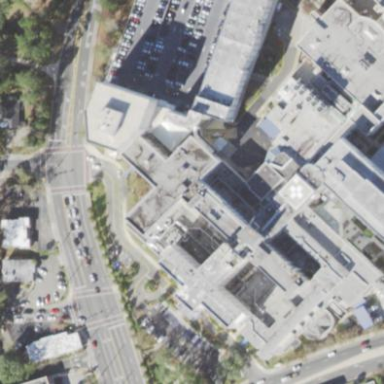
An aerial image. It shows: Hospital building.